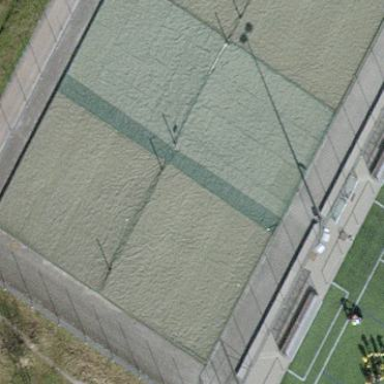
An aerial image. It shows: Sandy pitch designated for beach volleyball.